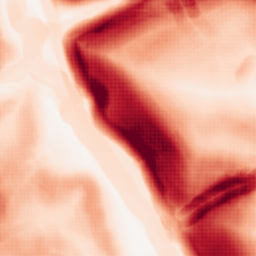
Category: morphological
Decomposition family: morphological_gradient
Decomposition parameters: size: 10
shape: disk
Upsampling method: sinc_blackman
Upsampling parameters: scale: 2
kernel_size: 4
Upsampling scale: 2